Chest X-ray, PA view. Patient: 36 years old, sex M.
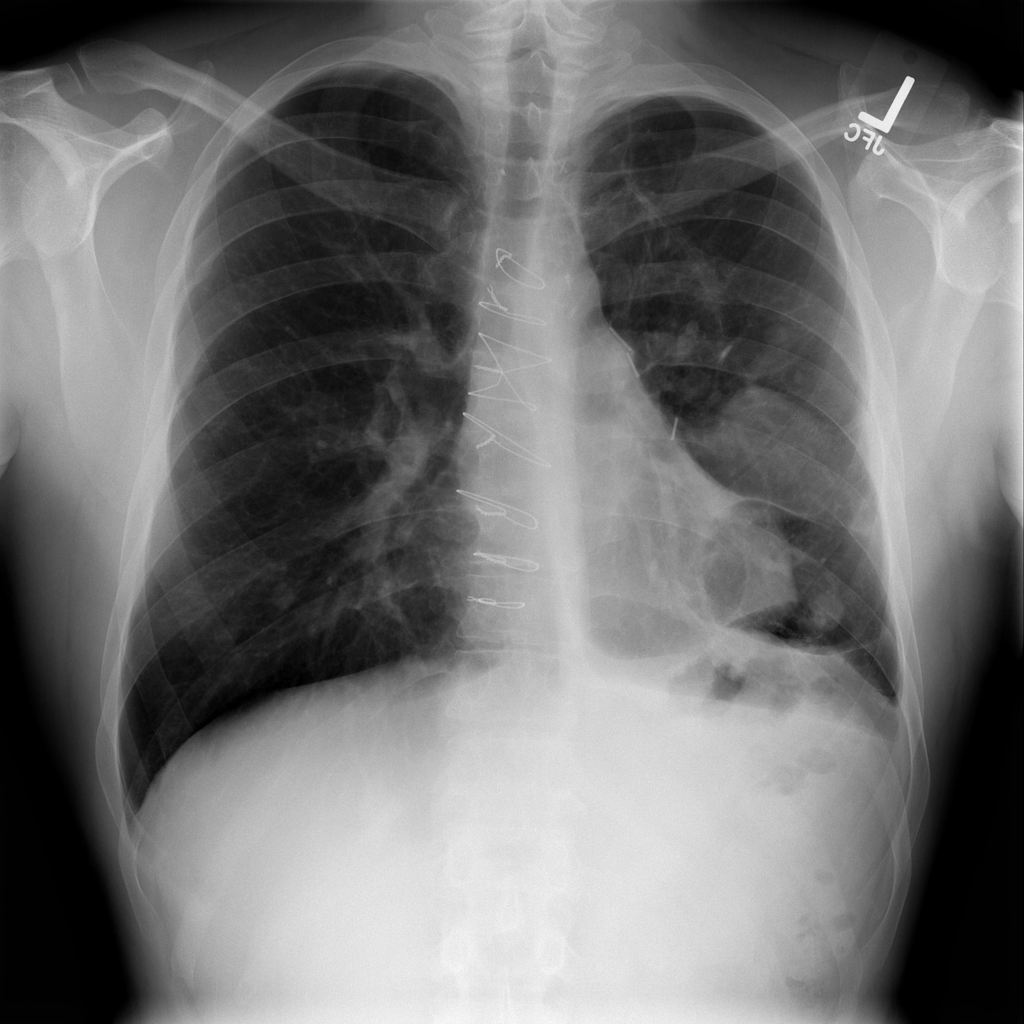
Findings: Effusion, Pleural_Thickening